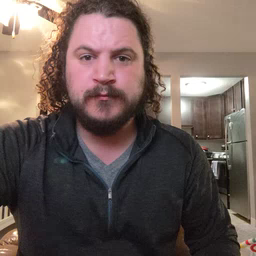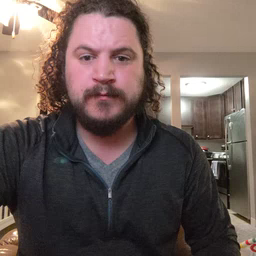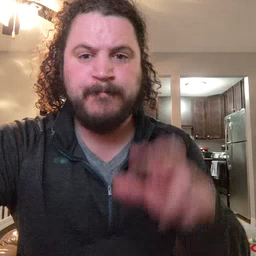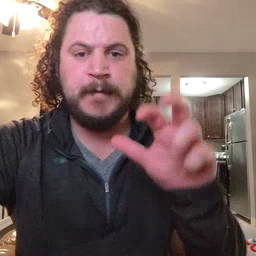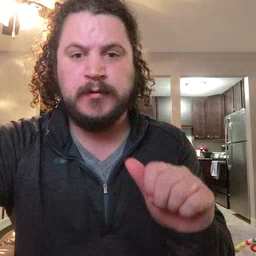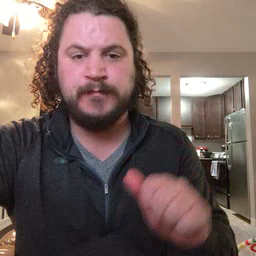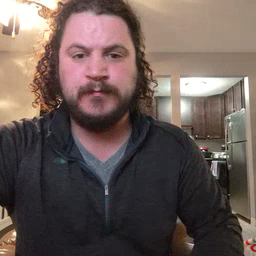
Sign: pizza